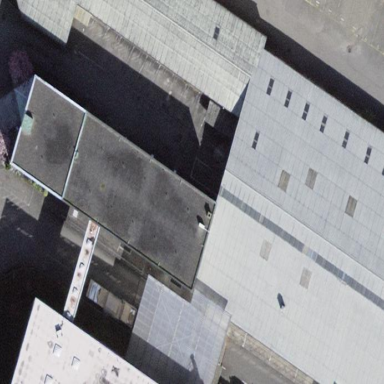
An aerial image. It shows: Industrial building with flat roof.